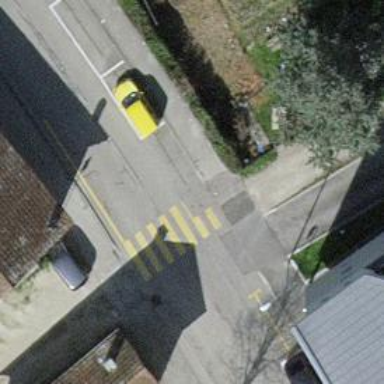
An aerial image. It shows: Uncontrolled zebra crossing.